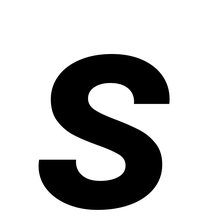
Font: Poppins-SemiBoldItalic